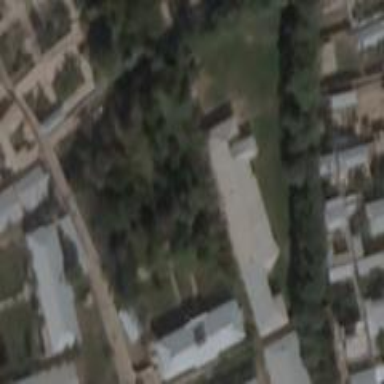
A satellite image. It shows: School.